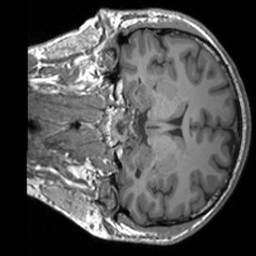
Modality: T1w
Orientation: coronal
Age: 36
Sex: male
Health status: healthy